Question: Is it possible to insert units inside an input element? Inside the '<input>' element is preferred, but outside is acceptable.

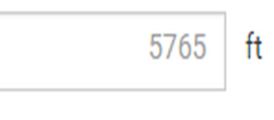
Answer: You can use something like this.
Outside box:
'''
<input></input><span style="margin-left:10px;">lb</span>
'''
Inside box:
'''
<input style="padding-right:20px; text-align:right;" value="50"></input><span style="margin-left:-20px;">lb</span>
'''
<URL>